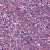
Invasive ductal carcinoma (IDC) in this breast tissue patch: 1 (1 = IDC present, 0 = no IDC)